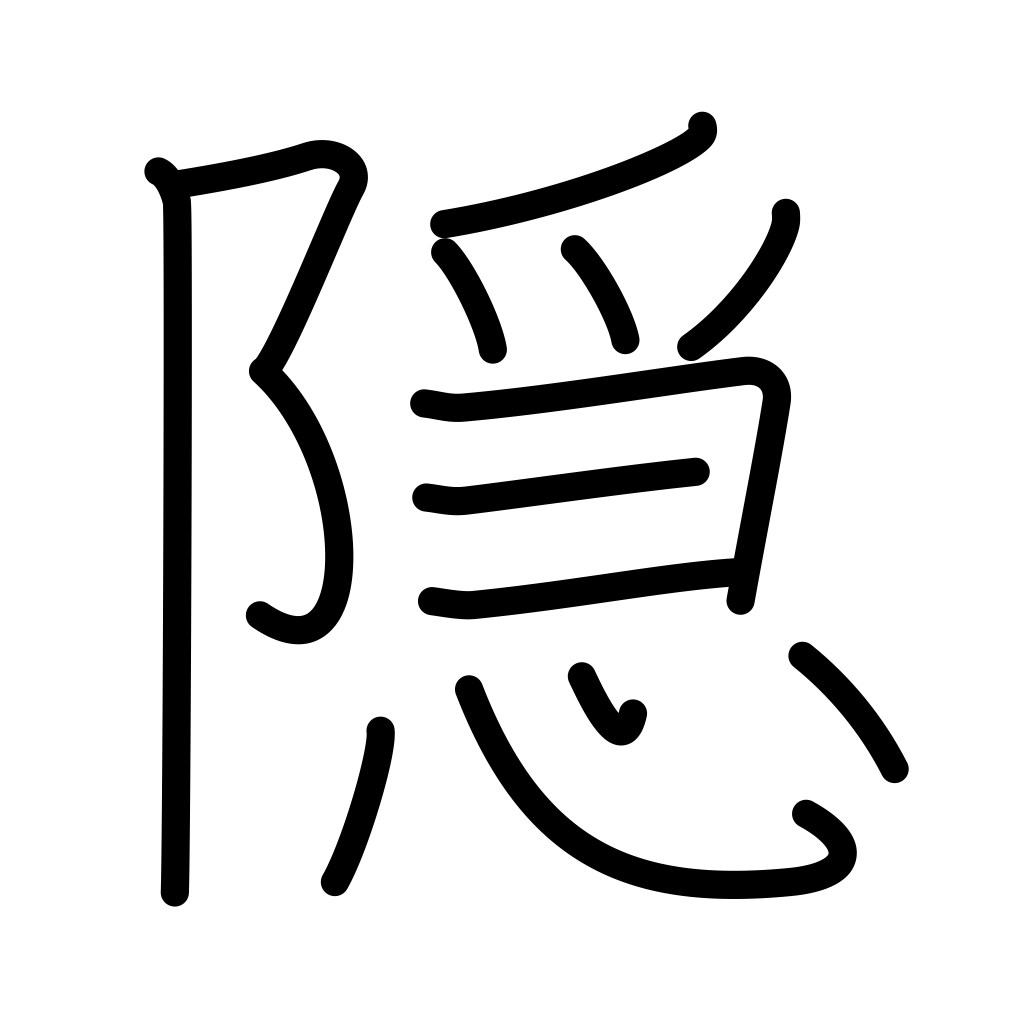
Meaning: conceal, hide, cover